Aerial crown-view tile of a tropical tree (Barro Colorado Island, Panama), acquired 20240611:
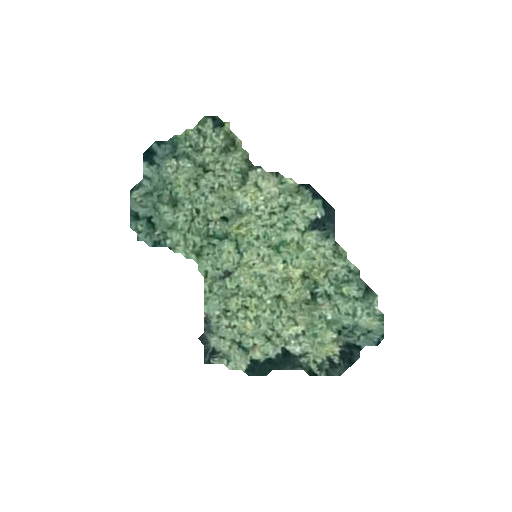
Species: Cecropia insignis
GBIF accepted scientific name: Cecropia insignis
Crown area: 60.352 m²